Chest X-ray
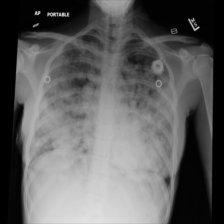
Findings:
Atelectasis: negative
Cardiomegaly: negative
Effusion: negative
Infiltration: negative
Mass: positive
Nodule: negative
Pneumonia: negative
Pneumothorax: negative
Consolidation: negative
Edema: negative
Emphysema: negative
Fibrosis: negative
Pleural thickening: negative
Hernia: negative